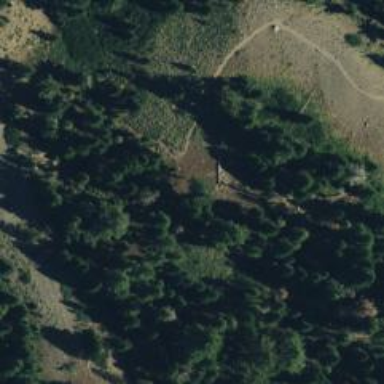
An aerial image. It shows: Path with excellent trail visibility.